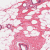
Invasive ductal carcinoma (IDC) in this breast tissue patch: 0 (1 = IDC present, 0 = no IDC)